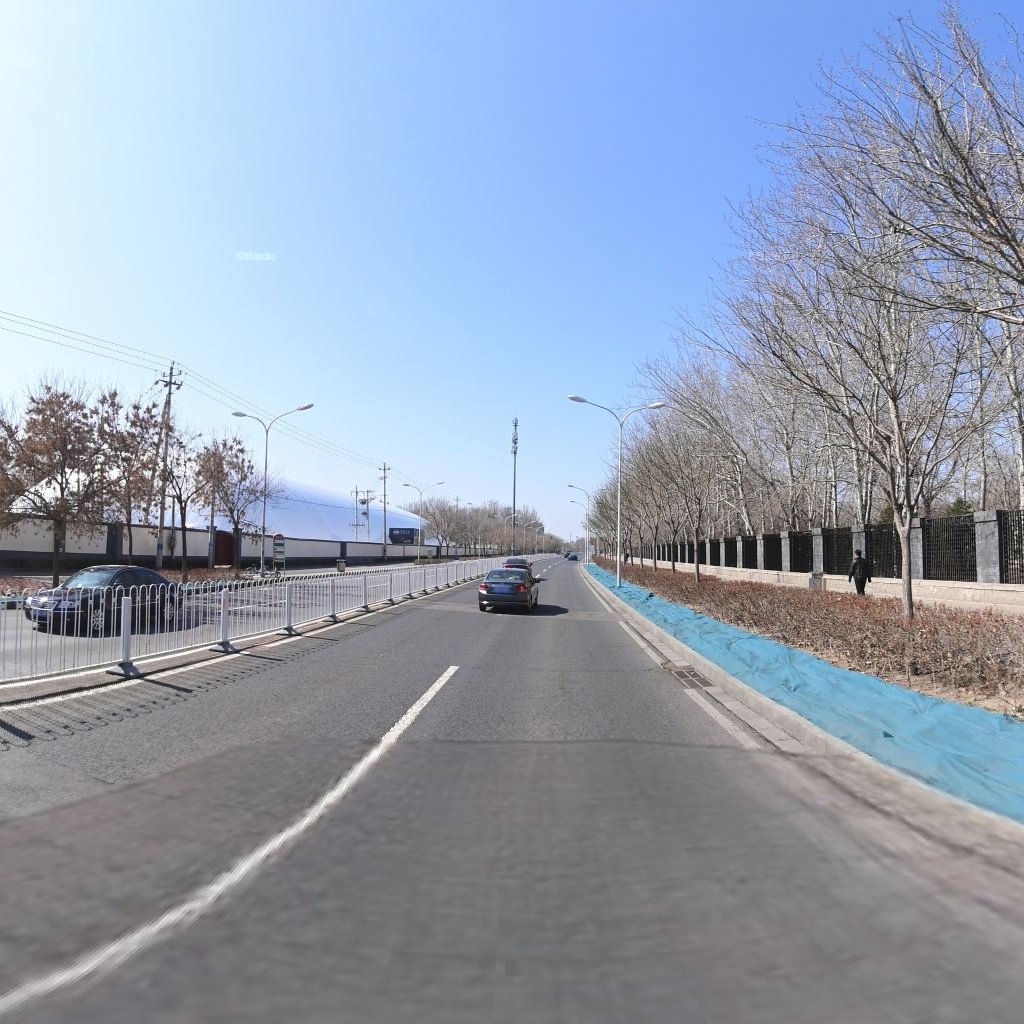
Region: Chaoyang
Road damage annotations: transverse crack, transverse crack